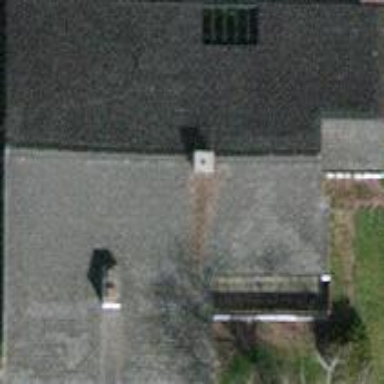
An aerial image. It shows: Detached building.